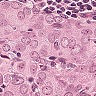
Metastatic tissue present: yes